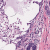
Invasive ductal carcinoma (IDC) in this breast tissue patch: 1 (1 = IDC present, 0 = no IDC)